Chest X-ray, PA view. Patient: 57 years old, sex M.
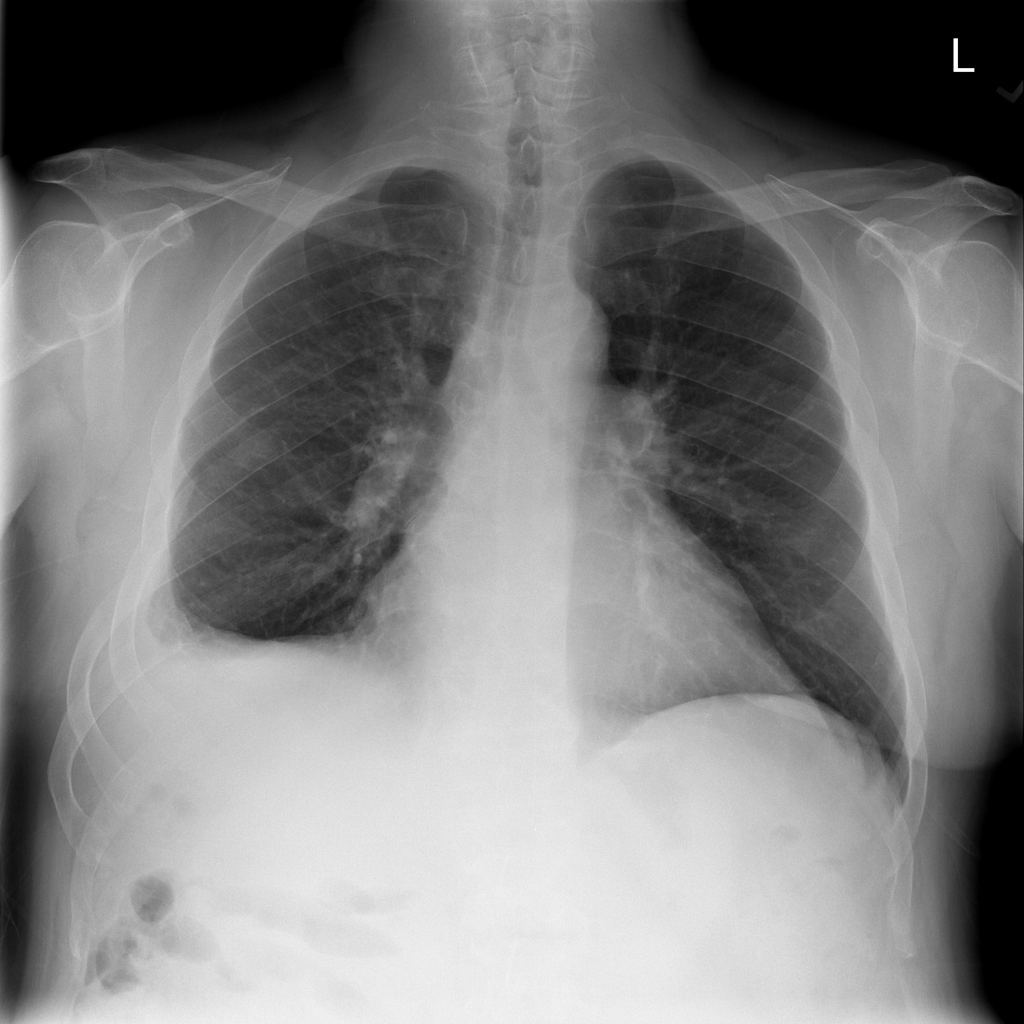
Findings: No Finding